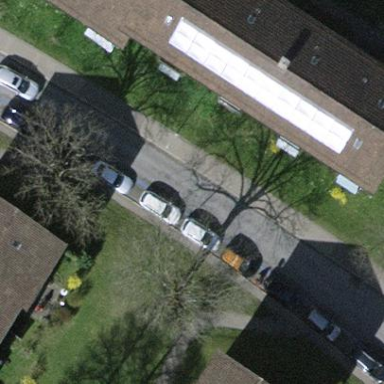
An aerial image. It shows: Parking lane designated for parking.